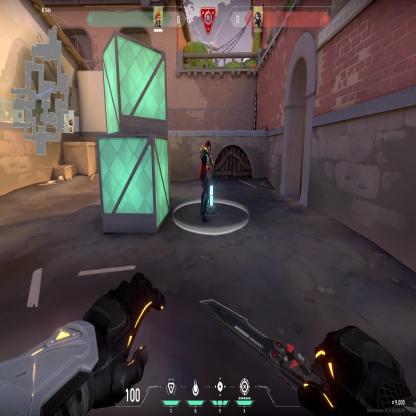
Label: enemy ; planted spike